Question: Now I have put float:left on my green divs but that makes them stick to the left (makes sense). Now how can I keep my divs centered while I resize the blue container?
As in this image:

Blue: Parent container
Green: Divs
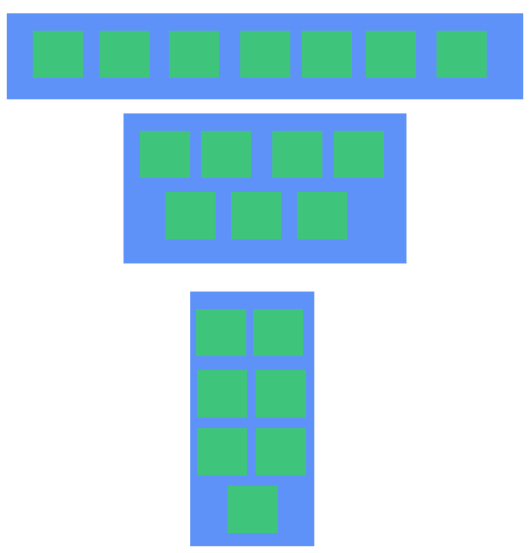
Answer: You can use 'display: inline-block' on your child items and 'text-align: center' on parent item
'''
<div class="container">
<div class="item"></div>
<div class="item"></div>
<div class="item"></div>
<div class="item"></div>
<div class="item"></div>
<div class="item"></div>
</div>
'''
'''
.container {
background-color: blue;
width:500px;
text-align: center;
}
.item {
display: inline-block;
background-color: green;
width: 100px;
height: 100px;
}
'''
<URL>